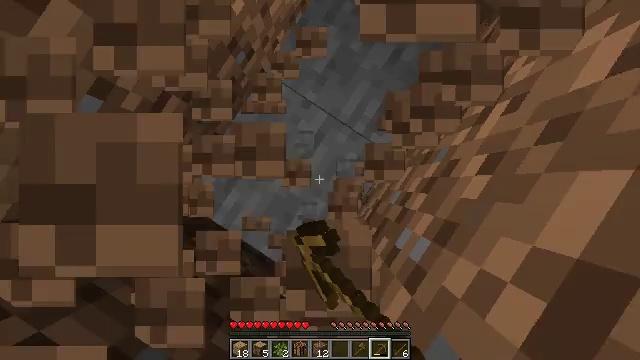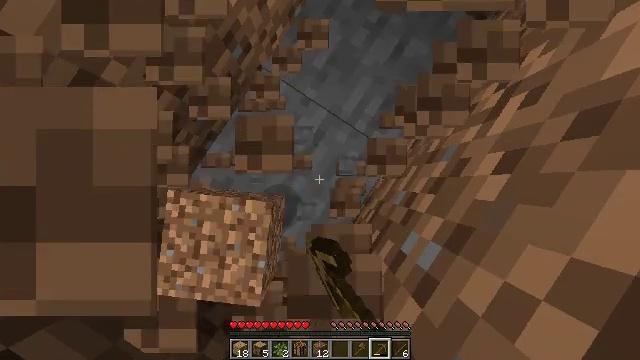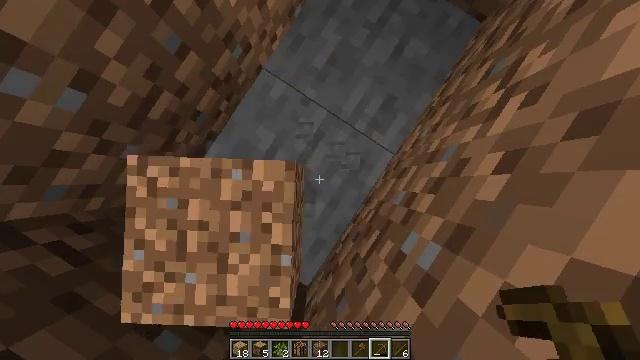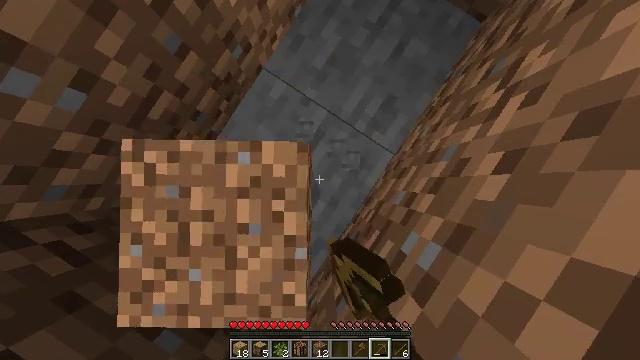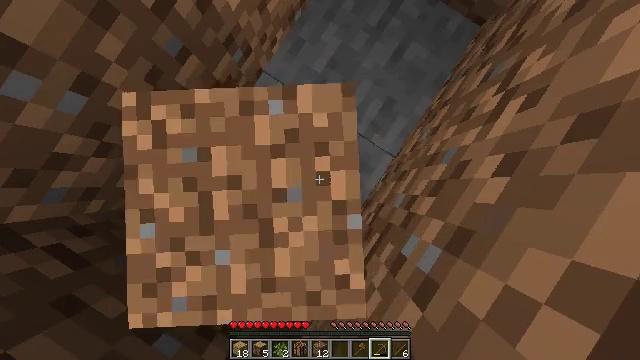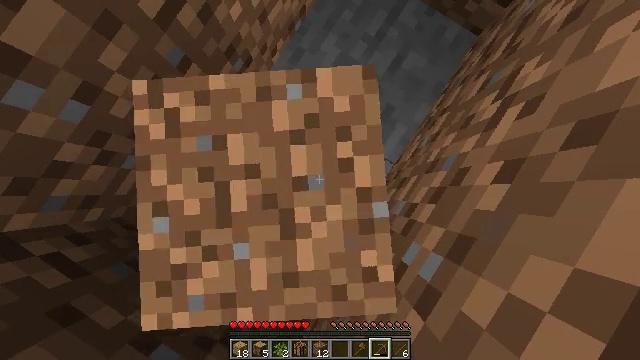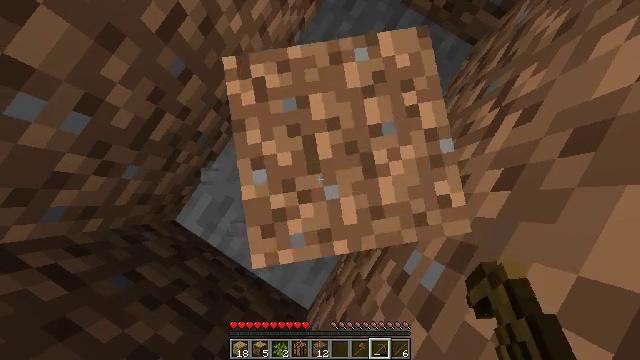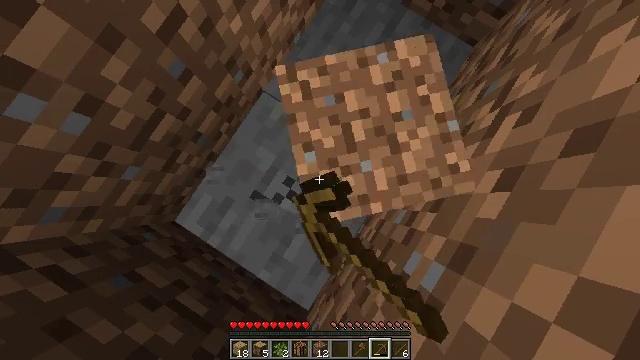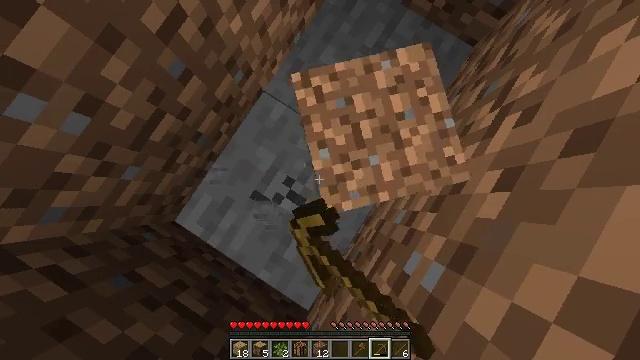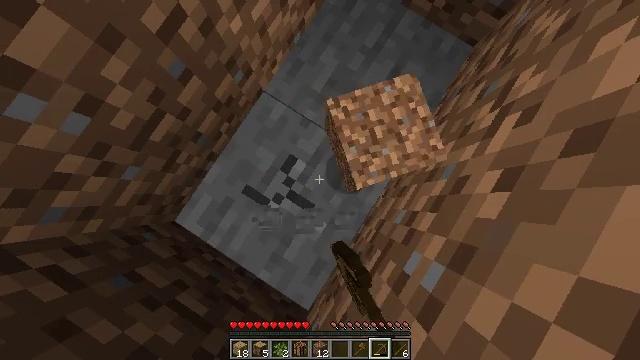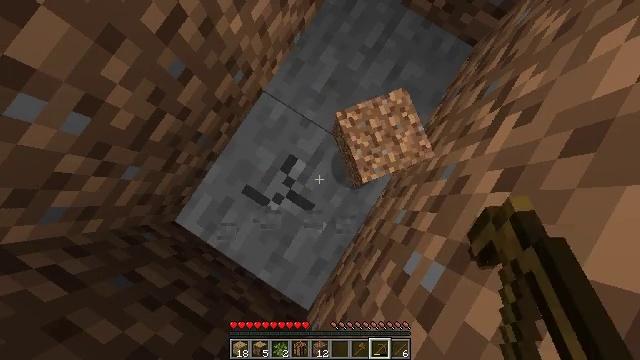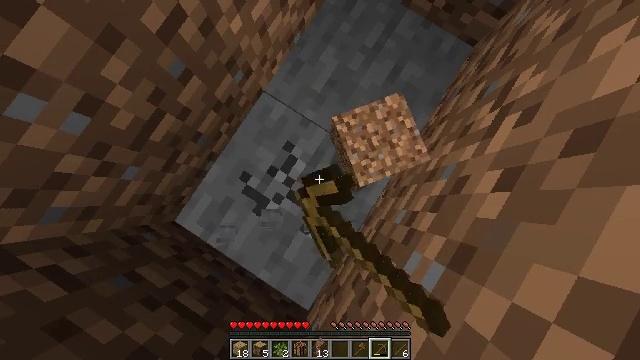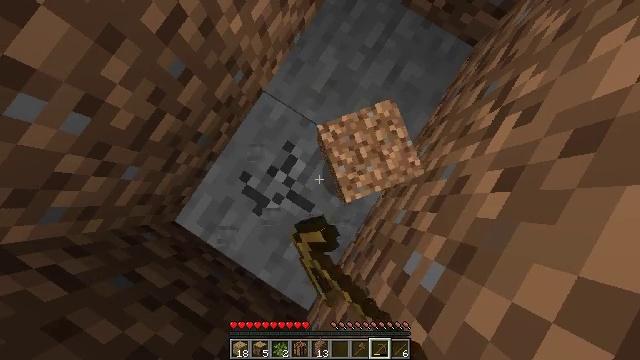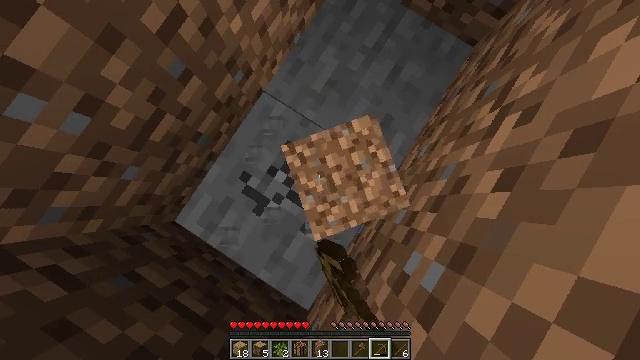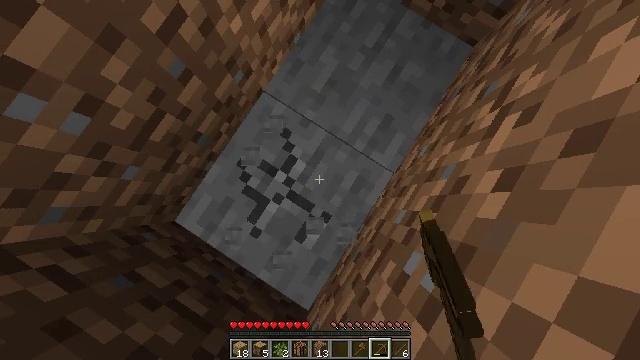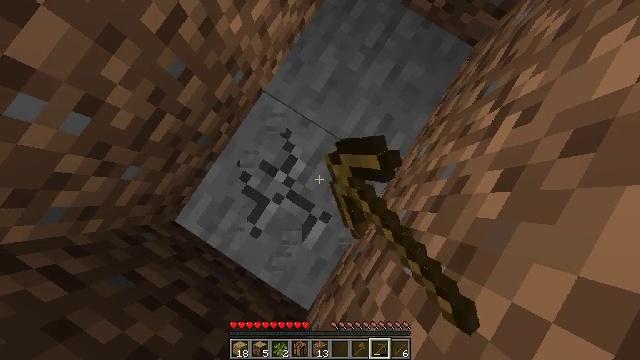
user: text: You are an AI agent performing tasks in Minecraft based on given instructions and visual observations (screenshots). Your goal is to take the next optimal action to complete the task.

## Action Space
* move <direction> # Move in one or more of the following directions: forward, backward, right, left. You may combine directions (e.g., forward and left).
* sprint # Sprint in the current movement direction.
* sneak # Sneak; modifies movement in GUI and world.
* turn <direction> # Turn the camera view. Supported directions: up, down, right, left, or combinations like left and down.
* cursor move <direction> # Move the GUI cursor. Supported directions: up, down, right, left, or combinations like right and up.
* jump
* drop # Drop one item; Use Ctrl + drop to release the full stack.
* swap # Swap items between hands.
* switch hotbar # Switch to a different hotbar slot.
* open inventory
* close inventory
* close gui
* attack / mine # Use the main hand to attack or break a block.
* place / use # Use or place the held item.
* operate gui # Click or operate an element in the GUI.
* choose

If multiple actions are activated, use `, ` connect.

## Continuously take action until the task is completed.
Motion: motion action
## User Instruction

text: Gather stone by using a pickaxe.
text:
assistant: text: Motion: attack / mine
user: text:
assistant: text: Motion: attack / mine
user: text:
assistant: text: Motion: attack / mine
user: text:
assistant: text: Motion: attack / mine
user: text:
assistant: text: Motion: turn up, attack / mine
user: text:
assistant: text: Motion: turn up, attack / mine
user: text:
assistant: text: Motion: attack / mine
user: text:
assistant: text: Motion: attack / mine
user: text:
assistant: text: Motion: attack / mine
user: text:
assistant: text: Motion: attack / mine
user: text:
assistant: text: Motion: attack / mine
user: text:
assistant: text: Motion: attack / mine
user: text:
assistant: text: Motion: attack / mine
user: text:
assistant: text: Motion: attack / mine
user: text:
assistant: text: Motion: attack / mine
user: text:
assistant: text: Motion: attack / mine
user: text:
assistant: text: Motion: attack / mine
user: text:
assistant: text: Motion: attack / mine
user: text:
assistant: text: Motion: attack / mine
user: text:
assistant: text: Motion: attack / mine
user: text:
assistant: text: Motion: attack / mine
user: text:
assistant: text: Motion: attack / mine
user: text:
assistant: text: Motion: attack / mine
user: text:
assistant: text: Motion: attack / mine
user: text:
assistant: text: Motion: attack / mine
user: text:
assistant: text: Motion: attack / mine
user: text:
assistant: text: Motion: attack / mine
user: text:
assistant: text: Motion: attack / mine
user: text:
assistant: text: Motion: attack / mine
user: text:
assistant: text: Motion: attack / mine